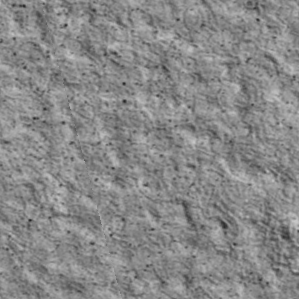
Label: non_frost